Question: I'm trying to configure spring-security as found <URL> and seem to have run into a limitation of my understanding of how the XML files work.
As instructed I've added spring security to applicationContext.xml as follows:
'''
<beans xmlns="http://www.springframework.org/schema/beans"
xmlns:xsi="http://www.w3.org/2001/XMLSchema-instance"
xmlns:p="http://www.springframework.org/schema/p"
xmlns:aop="http://www.springframework.org/schema/aop"
xmlns:tx="http://www.springframework.org/schema/tx"
xsi:schemaLocation="http://www.springframework.org/schema/beans http://www.springframework.org/schema/beans/spring-beans-3.1.xsd
http://www.springframework.org/schema/aop http://www.springframework.org/schema/aop/spring-aop-3.1.xsd
http://www.springframework.org/schema/tx http://www.springframework.org/schema/tx/spring-tx-3.1.xsd
http://www.springframework.org/schema/context http://www.springframework.org/schema/context/spring-context-3.1.xsd
http://www.springframework.org/schema/mvc http://www.springframework.org/schema/mvc/spring-mvc-3.1.xsd
http://www.springframework.org/schema/security http://www.springframework.org/schema/security/spring-security-3.1.xsd"
xmlns:context="http://www.springframework.org/schema/context"
xmlns:mvc="http://www.springframework.org/schema/mvc"
xmlns:security="http://www.springframework.org/schema/security">
'''
That step deployed fine.
I then went to web.xml and added:
'''
<filter>
<filter-name>springSecurityFilterChain</filter-name>
<filter-class>org.springframework.web.filter.DelegatingFilterProxy</filter-class>
</filter>
<filter-mapping>
<filter-name>springSecurityFilterChain</filter-name>
<url-pattern>/*</url-pattern>
</filter-mapping>
'''
That still deployed fine.
I then tried adding
'''
<http auto-config='true'>
<intercept-url pattern="/**" access="ROLE_USER" />
</http>
'''
Which I also tried as
'''
<security:http auto-config='true'>
<intercept-url pattern="/**" access="ROLE_USER" />
</security:http>
'''
In both cases I saw an error when I tried to deploy the application:
'''
Error occurred during deployment: Exception while deploying the app [OmegaRM] : org.xml.sax.SAXParseException; lineNumber: 53; columnNumber: 39; Deployment descriptor file WEB-INF/web.xml in archive [web]. cvc-complex-type.2.4.a: Invalid content was found starting with element 'security:http'. One of '{"http://xmlns.jcp.org/xml/ns/javaee":module-name, "http://xmlns.jcp.org/xml/ns/javaee":description, "http://xmlns.jcp.org/xml/ns/javaee":display-name, "http://xmlns.jcp.org/xml/ns/javaee":icon, "http://xmlns.jcp.org/xml/ns/javaee":distributable, "http://xmlns.jcp.org/xml/ns/javaee":context-param, "http://xmlns.jcp.org/xml/ns/javaee":filter, "http://xmlns.jcp.org/xml/ns/javaee":filter-mapping, "http://xmlns.jcp.org/xml/ns/javaee":listener, "http://xmlns.jcp.org/xml/ns/javaee":servlet, "http://xmlns.jcp.org/xml/ns/javaee":servlet-mapping, "http://xmlns.jcp.org/xml/ns/javaee":session-config, "http://xmlns.jcp.org/xml/ns/javaee":mime-mapping, "http://xmlns.jcp.org/xml/ns/javaee":welcome-file-list, "http://xmlns.jcp.org/xml/ns/javaee":error-page, "http://xmlns.jcp.org/xml/ns/javaee":jsp-config, "http://xmlns.jcp.org/xml/ns/javaee":security-constraint, "http://xmlns.jcp.org/xml/ns/javaee":login-config, "http://xmlns.jcp.org/xml/ns/javaee":security-role, "http://xmlns.jcp.org/xml/ns/javaee":env-entry, "http://xmlns.jcp.org/xml/ns/javaee":ejb-ref, "http://xmlns.jcp.org/xml/ns/javaee":ejb-local-ref, "http://xmlns.jcp.org/xml/ns/javaee":service-ref, "http://xmlns.jcp.org/xml/ns/javaee":resource-ref, "http://xmlns.jcp.org/xml/ns/javaee":resource-env-ref, "http://xmlns.jcp.org/xml/ns/javaee":message-destination-ref, "http://xmlns.jcp.org/xml/ns/javaee":persistence-context-ref, "http://xmlns.jcp.org/xml/ns/javaee":persistence-unit-ref, "http://xmlns.jcp.org/xml/ns/javaee":post-construct, "http://xmlns.jcp.org/xml/ns/javaee":pre-destroy, "http://xmlns.jcp.org/xml/ns/javaee":data-source, "http://xmlns.jcp.org/xml/ns/javaee":jms-connection-factory, "http://xmlns.jcp.org/xml/ns/javaee":jms-destination, "http://xmlns.jcp.org/xml/ns/javaee":mail-session, "http://xmlns.jcp.org/xml/ns/javaee":connection-factory, "http://xmlns.jcp.org/xml/ns/javaee":administered-object, "http://xmlns.jcp.org/xml/ns/javaee":message-destination, "http://xmlns.jcp.org/xml/ns/javaee":locale-encoding-mapping-list, "http://xmlns.jcp.org/xml/ns/javaee":deny-uncovered-http-methods, "http://xmlns.jcp.org/xml/ns/javaee":absolute-ordering}' is expected.. Please see server.log for more details.
'''
I don't understand what I'm missing from the configuration to make this error appear. I've tried adding security to the tag as follows and it made no difference:
'''
<web-app version="3.1"
xmlns="http://xmlns.jcp.org/xml/ns/javaee"
xmlns:xsi="http://www.w3.org/2001/XMLSchema-instance"
xmlns:security="http://www.springframework.org/schema/security"
xsi:schemaLocation="
http://xmlns.jcp.org/xml/ns/javaee http://xmlns.jcp.org/xml/ns/javaee/web-app_3_1.xsd
http://www.springframework.org/schema/security http://www.springframework.org/schema/security/spring-security-3.0.xsd">
'''
I did find this question with the same error:
<URL>
The solution recommended there though was to use the security namespace which I've already tried.
So my question is whether anyone knows what I'm doing wrong here please?
If possible I'd also really appreciate a link to and/or a more general explanation of how to determine what configuration should go in what files in Spring and how it all glues together! So far I've got a few applications running but I don't feel like I properly understand just what I've done to make them work!
I've added the following JARs to the project Libraries:

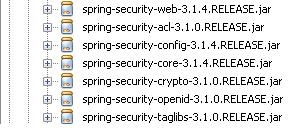
Answer: Your 'url-intercept' needs the security namespace as well.
'''
<security:intercept-url pattern="/**" access="ROLE_USER" />
'''
If your security config is in it's own application config xml, you can use security as the default namespace, thus avoid having to prefix everything with 'security:'. For example:
'''
<beans:beans xmlns="http://www.springframework.org/schema/security"
xmlns:beans="http://www.springframework.org/schema/beans"
xmlns:xsi="http://www.w3.org/2001/XMLSchema-instance"
xsi:schemaLocation="http://www.springframework.org/schema/beans
http://www.springframework.org/schema/beans/spring-beans.xsd
http://www.springframework.org/schema/security
http://www.springframework.org/schema/security/spring-security.xsd">
<http auto-config='true'>
<intercept-url pattern="/**" access="ROLE_USER" />
</http>
...
</beans:beans>
'''
Then from your main application config, you can import the security config. For example, let's say your security config was name security-application-config.xml, you could import it like so.
'''
//in your application-config.xml
<import resource="security-application-config.xml"/>
<import resource="mongo-application-config.xml"/>
'''